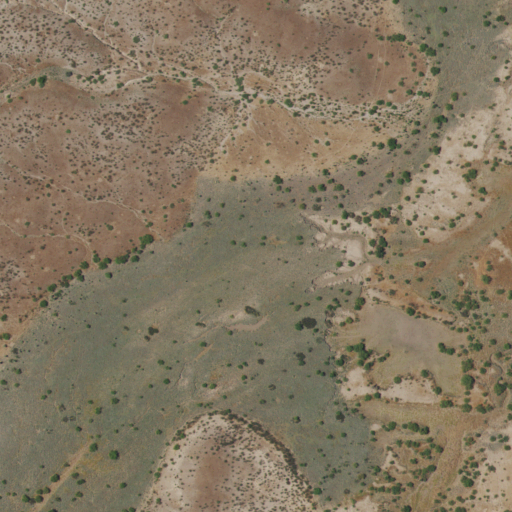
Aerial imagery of valley in New Mexico named Olney Well Draw containing shrub and grassland